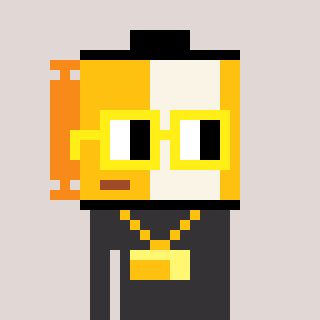
a pixel art character with square yellow glasses, a film roll-shaped head and a grayscale-colored body on a warm background